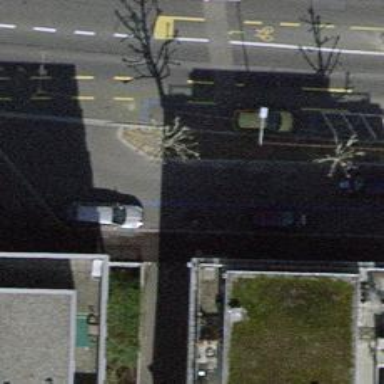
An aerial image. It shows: Pedestrian road.